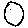
Label: moon